Question: I have a windows application that run in full screen and there are some panels inside my form which I want they stretch in width, I mean how i can add width=100% to these panel?
As you see in the below image, right panel is my inner one(container panel) that should stretch, it contains many items: 2 panels, toolstrip and a grid. I just set the Doc="Fill" and Anchor="top; right; left; bottom" to it but nothing changed.

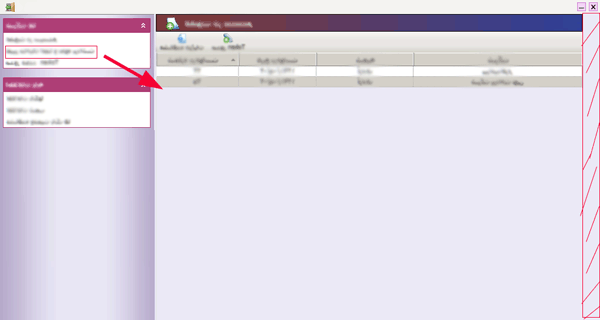
Answer: To make the panel stretch to the whole of the form change the 'Anchor' property of the panel control and set it to all four of them. Resize the control to stretch to the whole of the form.
'''
panel1.Anchor = AnchorStyles.Top | AnchorStyles.Right | AnchorStyles.Bottom | AnchorStyles.Left;
'''
Secondly for making a form fullscreen:
'''
this.WindowState = FormWindowState.Maximized;
this.FormBorderStyle = FormBorderStyle.None;
'''